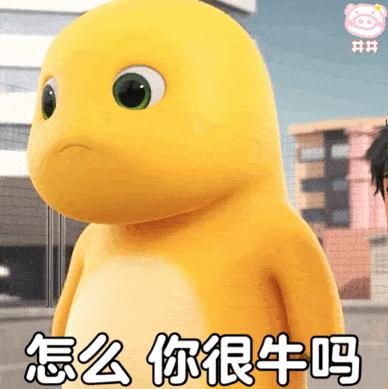
Label: nailong